Question: I have 3D measurement data on a sphere that is very coarse and that I want to interpolate. With the great help from @M4rtini and @HYRY here at stackoverflow I have now been able to generate working code (based on the original example from the RectSphereBivariateSpline example from SciPy).
The test data can be found here: <URL>
'''
""" read csv input file, post process and plot 3D data """
import csv
import numpy as np
from mayavi import mlab
from scipy.interpolate import RectSphereBivariateSpline
# user input
nElevationPoints = 17 # needs to correspond with csv file
nAzimuthPoints = 40 # needs to correspond with csv file
threshold = - 40 # needs to correspond with how measurement data was captured
turnTableStepSize = 72 # needs to correspond with measurement settings
resolution = 0.125 # needs to correspond with measurement settings
# read data from file
patternData = np.empty([nElevationPoints, nAzimuthPoints]) # empty buffer
ifile = open('ttest.csv') # need the 'b' suffix to prevent blank rows being inserted
reader = csv.reader(ifile,delimiter=',')
reader.next() # skip first line in csv file as this is only text
for nElevation in range (0,nElevationPoints):
# azimuth
for nAzimuth in range(0,nAzimuthPoints):
patternData[nElevation,nAzimuth] = reader.next()[2]
ifile.close()
# post process
def r(thetaIndex,phiIndex):
"""r(thetaIndex,phiIndex): function in 3D plotting to return positive vector length from patternData[theta,phi]"""
radius = -threshold + patternData[thetaIndex,phiIndex]
return radius
#phi,theta = np.mgrid[0:nAzimuthPoints,0:nElevationPoints]
theta = np.arange(0,nElevationPoints)
phi = np.arange(0,nAzimuthPoints)
thetaMesh, phiMesh = np.meshgrid(theta,phi)
stepSizeRad = turnTableStepSize * resolution * np.pi / 180
theta = theta * stepSizeRad
phi = phi * stepSizeRad
# create new grid to interpolate on
phiIndex = np.arange(1,361)
phiNew = phiIndex*np.pi/180
thetaIndex = np.arange(1,181)
thetaNew = thetaIndex*np.pi/180
thetaNew,phiNew = np.meshgrid(thetaNew,phiNew)
# create interpolator object and interpolate
data = r(thetaMesh,phiMesh)
theta[0] += 1e-6 # zero values for theta cause program to halt; phi makes no sense at theta=0
lut = RectSphereBivariateSpline(theta,phi,data.T)
data_interp = lut.ev(thetaNew.ravel(),phiNew.ravel()).reshape((360,180)).T
def rInterp(theta,phi):
"""rInterp(theta,phi): function in 3D plotting to return positive vector length from interpolated patternData[theta,phi]"""
thetaIndex = theta/(np.pi/180)
thetaIndex = thetaIndex.astype(int)
phiIndex = phi/(np.pi/180)
phiIndex = phiIndex.astype(int)
radius = data_interp[thetaIndex,phiIndex]
return radius
# recreate mesh minus one, needed otherwise the below gives index error, but why??
phiIndex = np.arange(0,360)
phiNew = phiIndex*np.pi/180
thetaIndex = np.arange(0,180)
thetaNew = thetaIndex*np.pi/180
thetaNew,phiNew = np.meshgrid(thetaNew,phiNew)
x = (rInterp(thetaNew,phiNew)*np.cos(phiNew)*np.sin(thetaNew))
y = (-rInterp(thetaNew,phiNew)*np.sin(phiNew)*np.sin(thetaNew))
z = (rInterp(thetaNew,phiNew)*np.cos(thetaNew))
# plot 3D data
obj = mlab.mesh(x, y, z, colormap='jet')
obj.enable_contours = True
obj.contour.filled_contours = True
obj.contour.number_of_contours = 20
mlab.show()
'''
Although the code runs, the resulting plot is much different than the non-interpolated data, see picture

as a reference.
Also, when running the interactive session, data_interp is much larger in value (>3e5) than the original data (this is around 20 max).
Does anyone have any idea what I may be doing wrong?
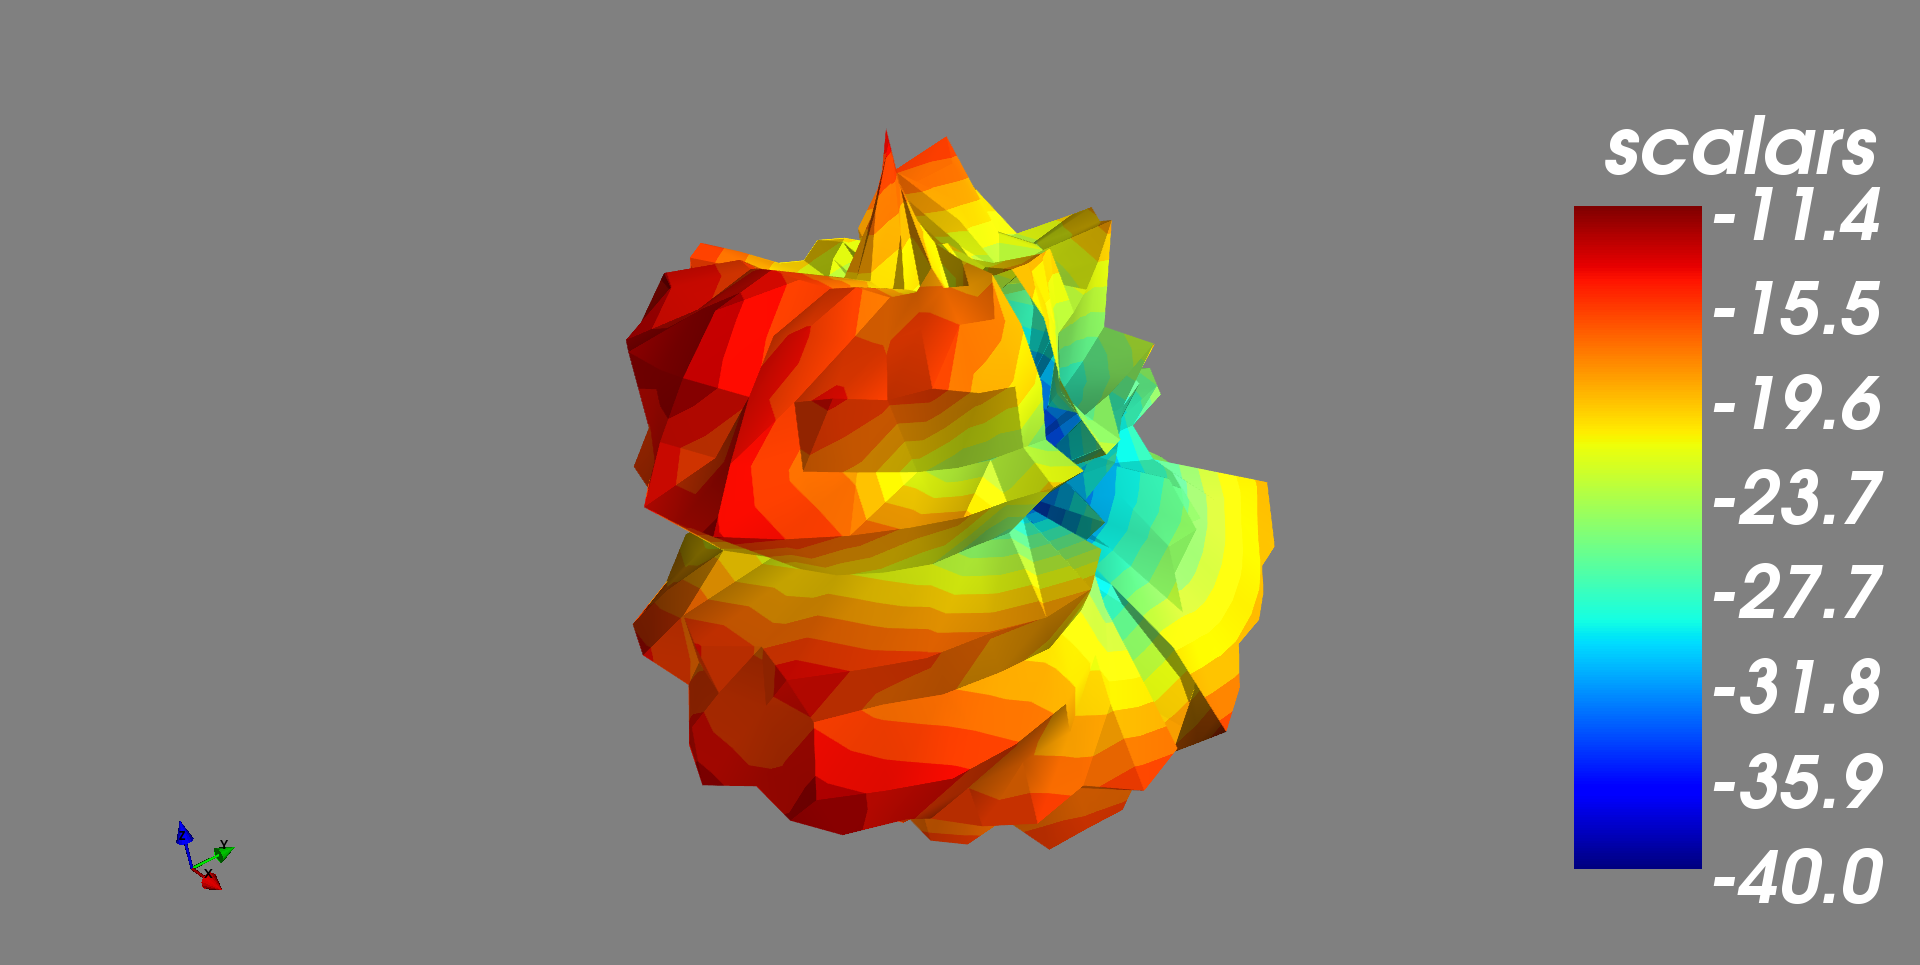
Answer: I seem to have solved it!
For on thing, I tried to extrapolate whereas I could only interpolate this scattered data. SO the new interpolation grid should only go up to theta = 140 degrees or so.
But the most important change is the addition of the parameter s=900 in the RectSphereBivariateSpline call.
So I now have the following code:
'''
""" read csv input file, post process and plot 3D data """
import csv
import numpy as np
from mayavi import mlab
from scipy.interpolate import RectSphereBivariateSpline
# user input
nElevationPoints = 17 # needs to correspond with csv file
nAzimuthPoints = 40 # needs to correspond with csv file
threshold = - 40 # needs to correspond with how measurement data was captured
turnTableStepSize = 72 # needs to correspond with measurement settings
resolution = 0.125 # needs to correspond with measurement settings
# read data from file
patternData = np.empty([nElevationPoints, nAzimuthPoints]) # empty buffer
ifile = open('ttest.csv') # need the 'b' suffix to prevent blank rows being inserted
reader = csv.reader(ifile,delimiter=',')
reader.next() # skip first line in csv file as this is only text
for nElevation in range (0,nElevationPoints):
# azimuth
for nAzimuth in range(0,nAzimuthPoints):
patternData[nElevation,nAzimuth] = reader.next()[2]
ifile.close()
# post process
def r(thetaIndex,phiIndex):
"""r(thetaIndex,phiIndex): function in 3D plotting to return positive vector length from patternData[theta,phi]"""
radius = -threshold + patternData[thetaIndex,phiIndex]
return radius
#phi,theta = np.mgrid[0:nAzimuthPoints,0:nElevationPoints]
theta = np.arange(0,nElevationPoints)
phi = np.arange(0,nAzimuthPoints)
thetaMesh, phiMesh = np.meshgrid(theta,phi)
stepSizeRad = turnTableStepSize * resolution * np.pi / 180
theta = theta * stepSizeRad
phi = phi * stepSizeRad
# create new grid to interpolate on
phiIndex = np.arange(1,361)
phiNew = phiIndex*np.pi/180
thetaIndex = np.arange(1,141)
thetaNew = thetaIndex*np.pi/180
thetaNew,phiNew = np.meshgrid(thetaNew,phiNew)
# create interpolator object and interpolate
data = r(thetaMesh,phiMesh)
theta[0] += 1e-6 # zero values for theta cause program to halt; phi makes no sense at theta=0
lut = RectSphereBivariateSpline(theta,phi,data.T,s=900)
data_interp = lut.ev(thetaNew.ravel(),phiNew.ravel()).reshape((360,140)).T
def rInterp(theta,phi):
"""rInterp(theta,phi): function in 3D plotting to return positive vector length from interpolated patternData[theta,phi]"""
thetaIndex = theta/(np.pi/180)
thetaIndex = thetaIndex.astype(int)
phiIndex = phi/(np.pi/180)
phiIndex = phiIndex.astype(int)
radius = data_interp[thetaIndex,phiIndex]
return radius
# recreate mesh minus one, needed otherwise the below gives index error, but why??
phiIndex = np.arange(0,360)
phiNew = phiIndex*np.pi/180
thetaIndex = np.arange(0,140)
thetaNew = thetaIndex*np.pi/180
thetaNew,phiNew = np.meshgrid(thetaNew,phiNew)
x = (rInterp(thetaNew,phiNew)*np.cos(phiNew)*np.sin(thetaNew))
y = (-rInterp(thetaNew,phiNew)*np.sin(phiNew)*np.sin(thetaNew))
z = (rInterp(thetaNew,phiNew)*np.cos(thetaNew))
# plot 3D data
intensity = rInterp(thetaNew,phiNew)
obj = mlab.mesh(x, y, z, scalars = intensity, colormap='jet')
obj.enable_contours = True
obj.contour.filled_contours = True
obj.contour.number_of_contours = 20
mlab.show()
'''
The resulting plot compares nicely to the original non-interpolated data:

I don't fully understand why s should be set at 900, since the RectSphereBivariateSpline documentation says that s=0 for interpolation. However, when reading the documentation a little further I gain some insight:
> Chosing the optimal value of s can be a delicate task. Recommended values for s depend on the accuracy of the data values. If the user has an idea of the statistical errors on the data, she can also find a proper estimate for s. By assuming that, if she specifies the right s, the interpolator will use a spline f(u,v) which exactly reproduces the function underlying the data, she can evaluate sum((r(i,j)-s(u(i),v(j)))**2) to find a good estimate for this s. For example, if she knows that the statistical errors on her r(i,j)-values are not greater than 0.1, she may expect that a good s should have a value not larger than u.size * v.size * (0.1)**2.
If nothing is known about the statistical error in r(i,j), s must be determined by trial and error. The best is then to start with a very large value of s (to determine the least-squares polynomial and the corresponding upper bound fp0 for s) and then to progressively decrease the value of s (say by a factor 10 in the beginning, i.e. s = fp0 / 10, fp0 / 100, ... and more carefully as the approximation shows more detail) to obtain closer fits.